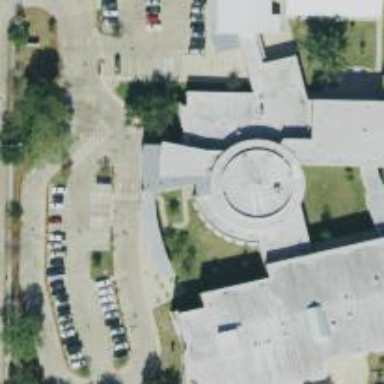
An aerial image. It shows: School building.